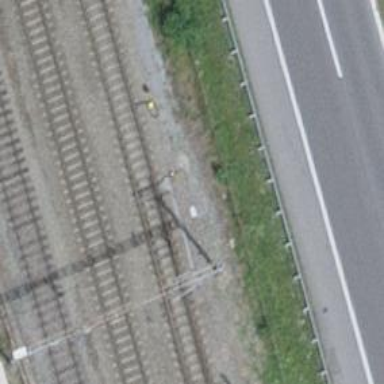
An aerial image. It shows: Railway switch.